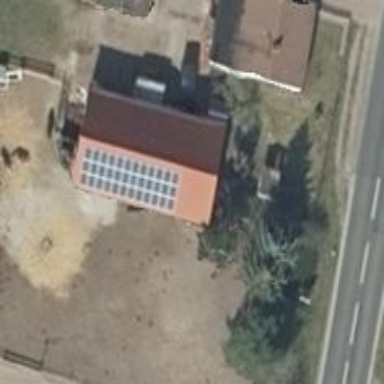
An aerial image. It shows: Solar-powered generator using photovoltaic technology. This small installation generates electricity through solar photovoltaic panels.